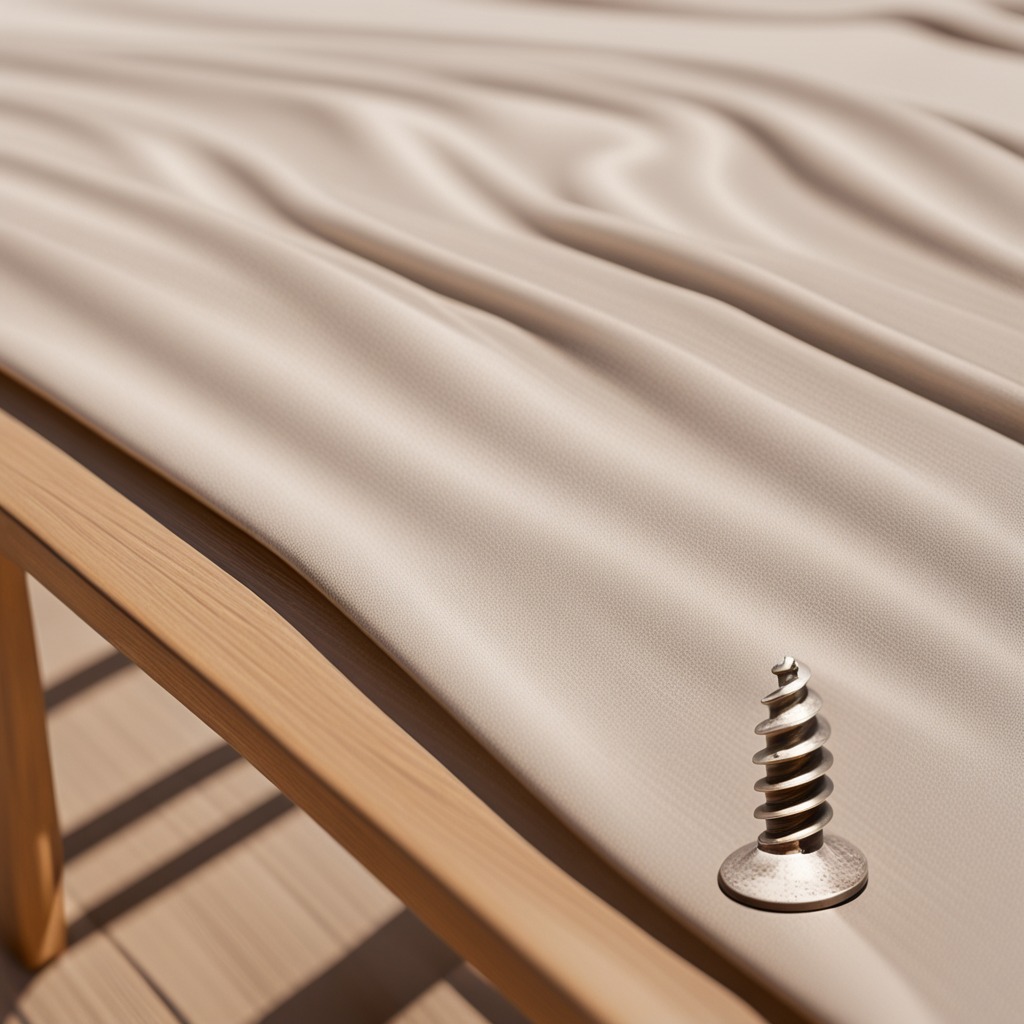
A metal screw is lying on a wooden table in an outdoor workshop during daytime bright natural light soft shadows worn but beneath the cloth.